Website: apple
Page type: address-validator
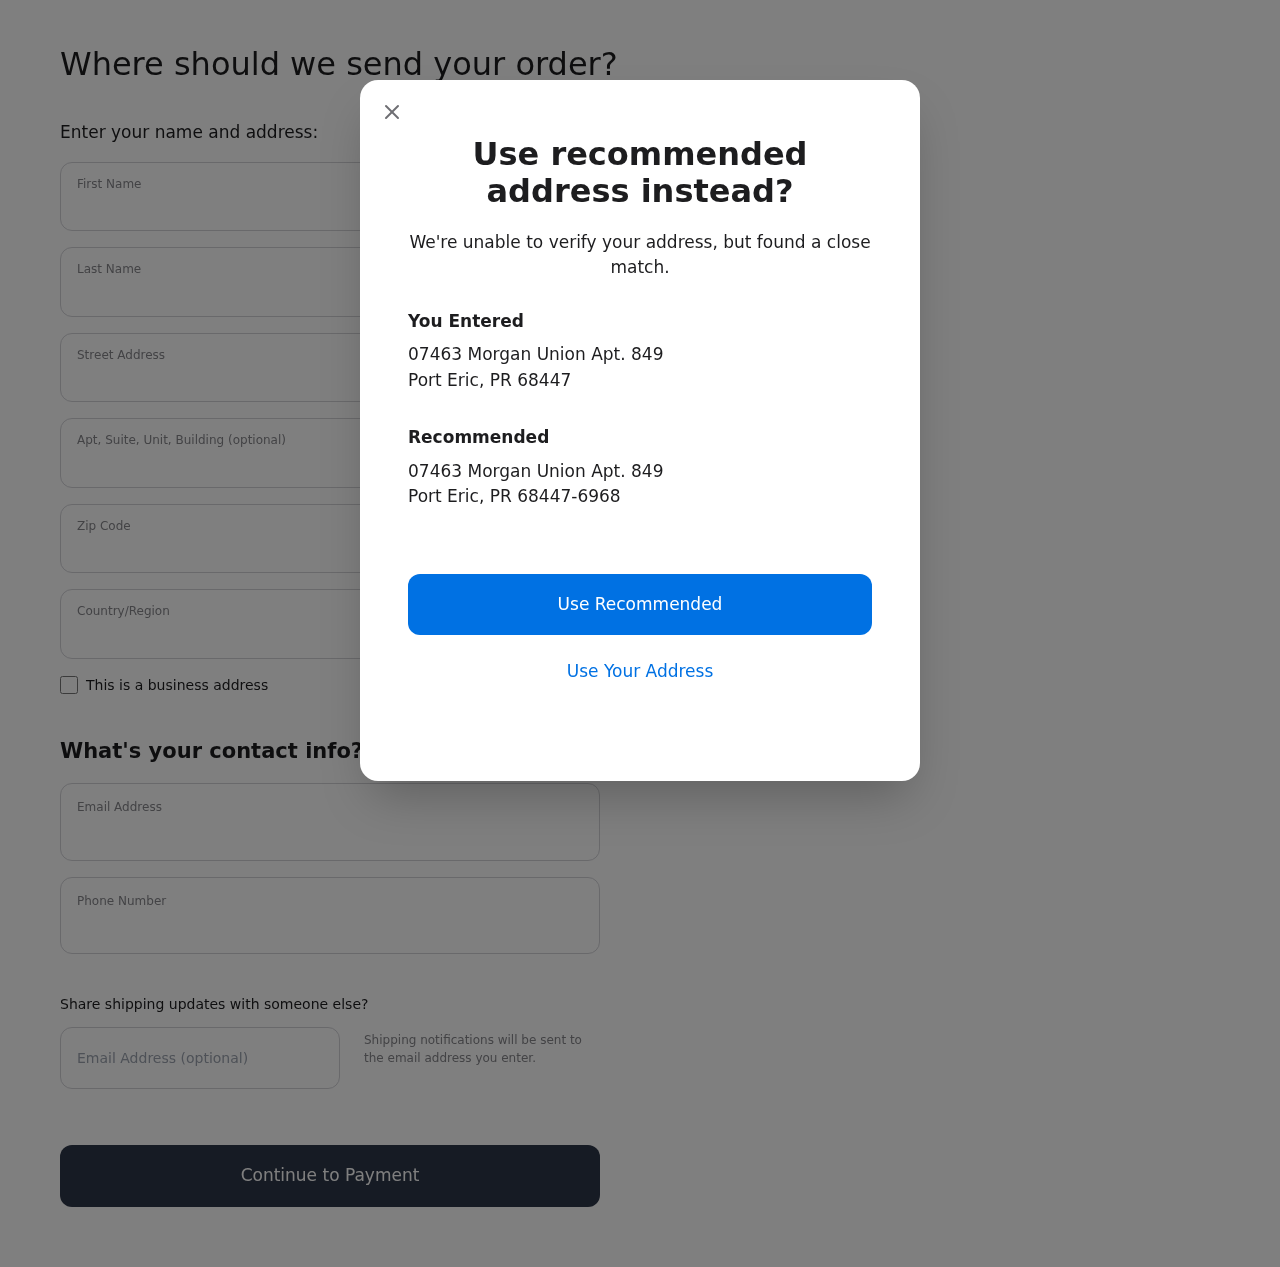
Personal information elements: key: PII_CITY
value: Port Eric
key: PII_COUNTRY
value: United States
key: PII_EMAIL
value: shanelivingston@hotmail.com
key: PII_FIRSTNAME
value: Shane
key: PII_GIFT_EMAIL
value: rmartin@yahoo.com
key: PII_LASTNAME
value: Livingston
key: PII_PHONE
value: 2758632762
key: PII_POSTCODE
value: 68447
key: PII_POSTCODE_FULL
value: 68447-6968
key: PII_STATE_ABBR
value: PR
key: PII_STREET
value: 07463 Morgan Union Apt. 849
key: PII_STREET2
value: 07463 Morgan Union Apt. 849
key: PII_STREET2
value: Suite 029
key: PII_CITY2
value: Port Eric
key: PII_STATE_ABBR2
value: PR